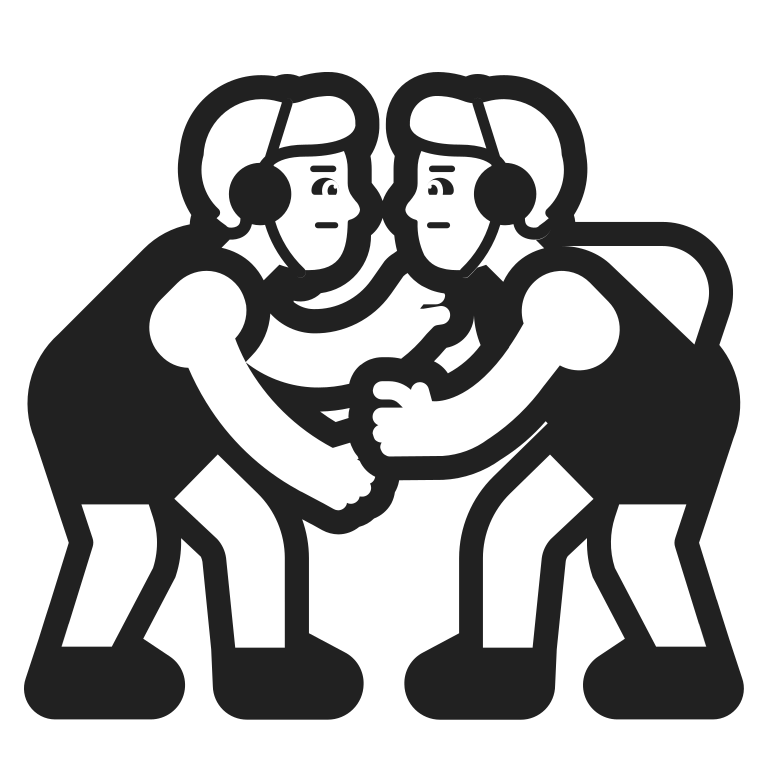
person wrestling high contrast default